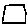
Label: square